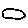
Label: hexagon